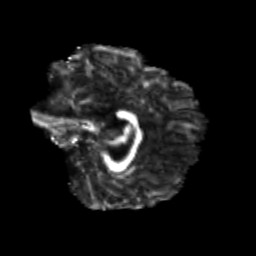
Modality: FA
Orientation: sagittal
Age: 23
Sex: female
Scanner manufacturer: siemens
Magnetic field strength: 3 T
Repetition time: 3.5 s
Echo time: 0.113 s